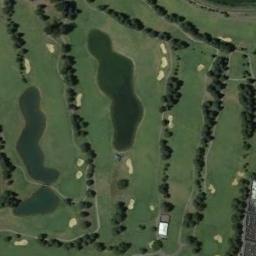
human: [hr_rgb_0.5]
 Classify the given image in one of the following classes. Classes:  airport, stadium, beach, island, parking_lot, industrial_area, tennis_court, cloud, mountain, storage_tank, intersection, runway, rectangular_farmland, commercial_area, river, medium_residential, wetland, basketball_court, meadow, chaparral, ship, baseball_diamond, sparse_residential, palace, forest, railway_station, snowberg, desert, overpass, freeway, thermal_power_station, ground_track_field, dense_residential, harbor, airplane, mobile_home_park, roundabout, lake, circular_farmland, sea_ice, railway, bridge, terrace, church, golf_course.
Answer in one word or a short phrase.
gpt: golf_course